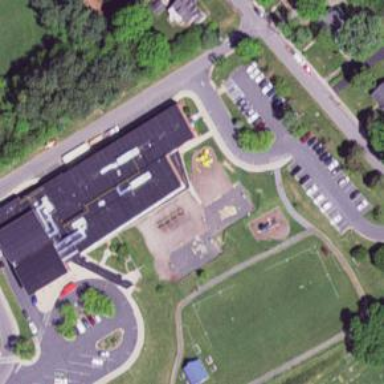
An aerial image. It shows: School building.